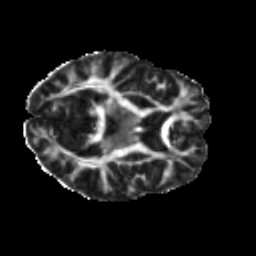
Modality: FA
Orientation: axial
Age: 22
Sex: female
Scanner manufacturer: ge
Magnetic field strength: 3 T
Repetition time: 7.8 s
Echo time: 0.0606 s